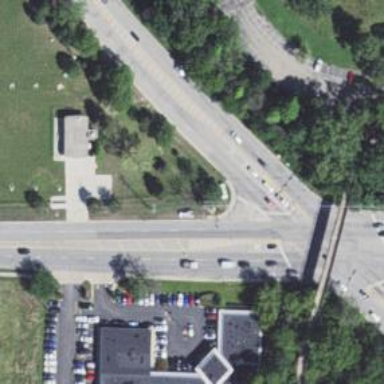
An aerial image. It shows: Primary link highway with asphalt surface.